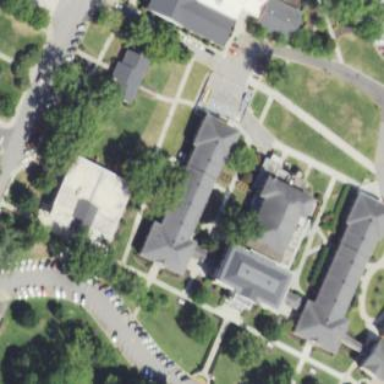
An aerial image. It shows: Dormitory building.